Question: I want to save an Image from my ImageView to files with different resolutions. Doing it as .png results as expected. As for .jpg - I get all files pink toned.

Where is the trick? Here is the code:
'''
Object[] imagesFromFotoListView = ta.myFotoListView.getItems().toArray();
new File(localDir).mkdirs();
for (int i = 0; i < imagesFromFotoListView.length; i++) {
new File(localDir + "/" + i).mkdirs();
final ImageView iv = new ImageView((Image) imagesFromFotoListView[i]);
ImageIO.write(SwingFXUtils.fromFXImage(iv.snapshot(null, null), null), "jpg", new File(localModelFotoDir + "/" + i + "/large.jpg")); // JPG THAT FAILS PINK.
BufferedImage bi = SwingFXUtils.fromFXImage(iv.snapshot(null, null), null);
int resolution[] = new int[]{500, 250, 75};
for (int j = 0; j < resolution.length; j++) {
BufferedImage resizedBImage;
if (bi.getWidth() == bi.getHeight()) {
resizedBImage = resizeBufferedImage(bi, Scalr.Method.ULTRA_QUALITY, Scalr.Mode.AUTOMATIC, resolution[j], resolution[j]);
} else if (bi.getWidth() > bi.getHeight()) {
resizedBImage = resizeBufferedImage(bi, Scalr.Method.ULTRA_QUALITY, Scalr.Mode.AUTOMATIC, resolution[j], (int) ((double) resolution[j] * bi.getHeight() / bi.getWidth()));
} else {
resizedBImage = resizeBufferedImage(bi, Scalr.Method.ULTRA_QUALITY, Scalr.Mode.AUTOMATIC, (int) ((double) resolution[j] * bi.getWidth() / bi.getHeight()), resolution[j]);
}
Image resizedI = (Image) SwingFXUtils.toFXImage(resizedBImage, null);
ImageIO.write(SwingFXUtils.fromFXImage((Image) SwingFXUtils.toFXImage(resizedBImage, null), null), "png", new File(localModelFotoDir + "/" + i + "/" + resolution[j] + ".png")); // PNG THAT GOES WELL
}
}
'''
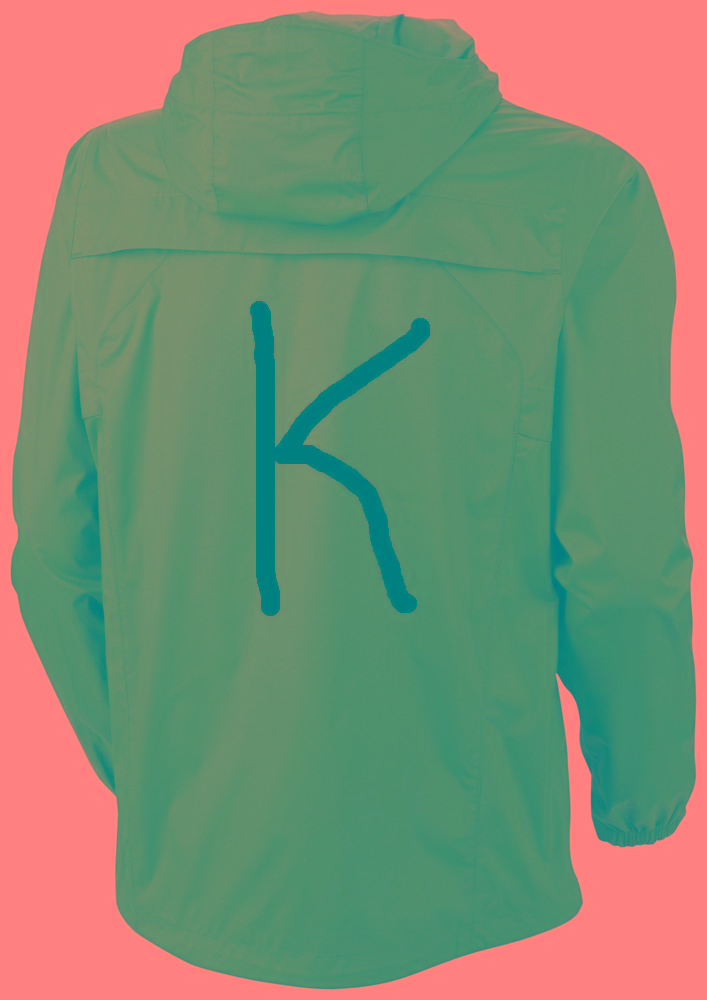
Answer: I found a solution on Oracle forums. As widely discussed, the that needs to be excluded from the source image, targeted for '.jpg' save. I also rearranged my code to make it shorter. The workaround is:
'''
// Get buffered image:
BufferedImage image = SwingFXUtils.fromFXImage(myJavaFXImage, null);
// Remove alpha-channel from buffered image:
BufferedImage imageRGB = new BufferedImage(
image.getWidth(),
image.getHeight(),
BufferedImage.OPAQUE);
Graphics2D graphics = imageRGB.createGraphics();
graphics.drawImage(image, 0, 0, null);
ImageIO.write(imageRGB, "jpg", new File("/mydir/foto.jpg"));
graphics.dispose();
'''
Fixed in Java 8: <URL>